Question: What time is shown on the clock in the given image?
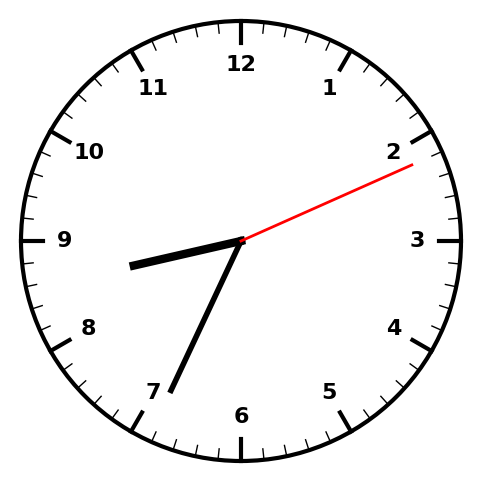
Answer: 08:34:11